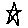
Label: star